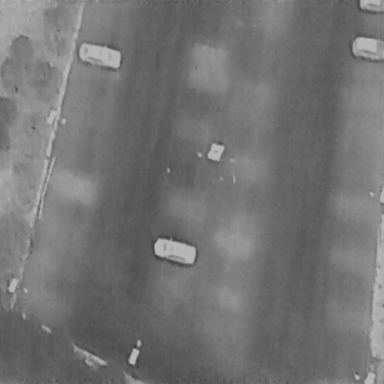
There are four Cars in the infrared image.